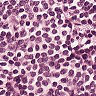
Metastatic tissue present: no